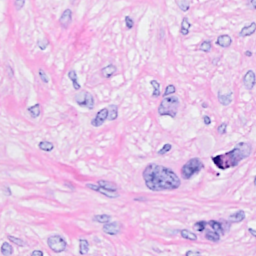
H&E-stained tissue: Breast